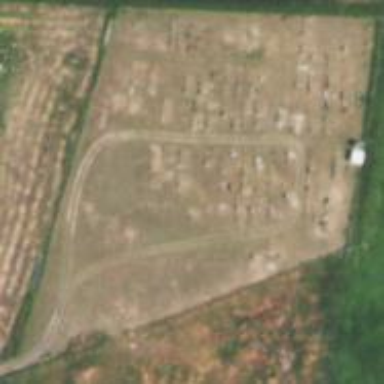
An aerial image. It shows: Cemetery.